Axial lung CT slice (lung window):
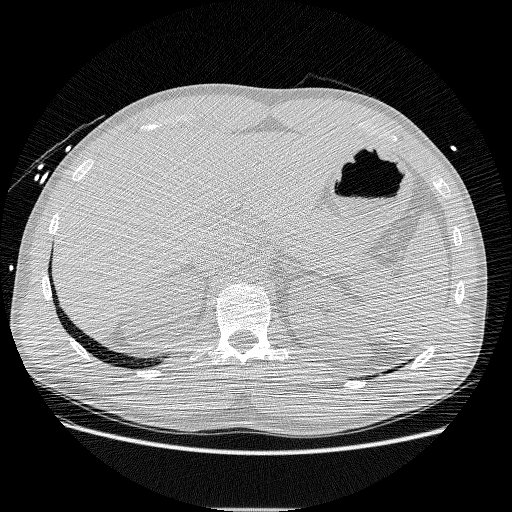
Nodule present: no